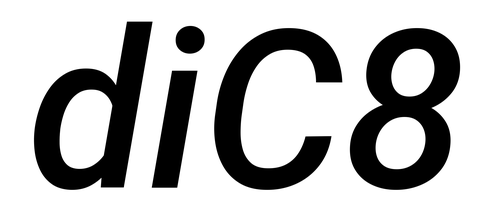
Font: Roboto-Italic_Medium_Italic